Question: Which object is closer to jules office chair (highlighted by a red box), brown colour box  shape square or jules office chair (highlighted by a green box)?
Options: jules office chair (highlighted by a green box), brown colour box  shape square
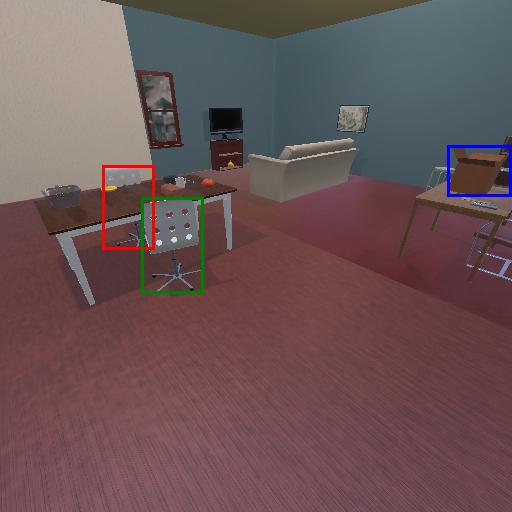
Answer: jules office chair (highlighted by a green box)